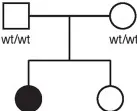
A novel Y524S variant in p110delta causes APDS. (A) Pedigree showing a de novo variant in p110delta.
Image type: radiology (x_ray)